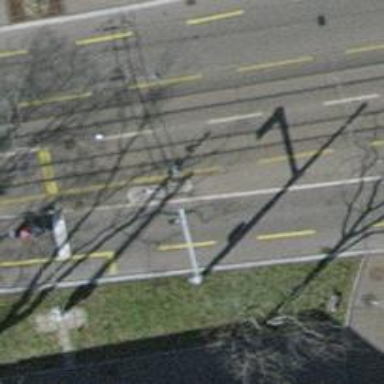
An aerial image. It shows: Road with traffic signals.